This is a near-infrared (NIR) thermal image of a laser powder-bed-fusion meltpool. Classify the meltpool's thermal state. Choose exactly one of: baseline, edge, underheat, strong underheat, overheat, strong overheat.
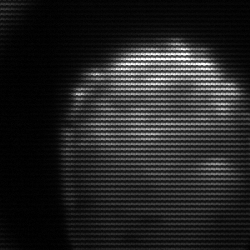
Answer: edge